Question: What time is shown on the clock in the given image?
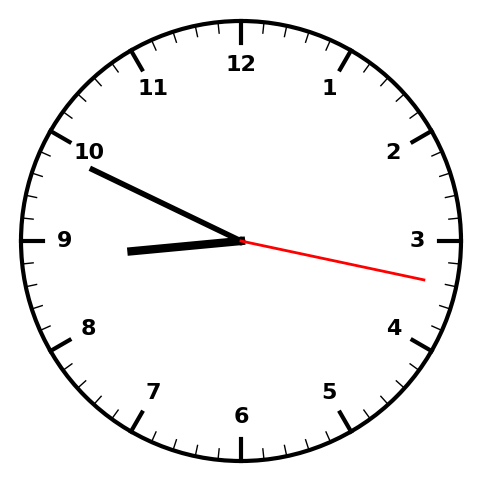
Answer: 08:49:17